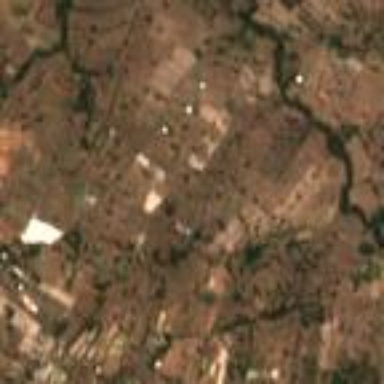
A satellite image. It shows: Farmland cultivating rice.